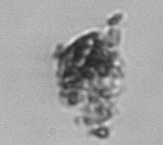
Label: detritus